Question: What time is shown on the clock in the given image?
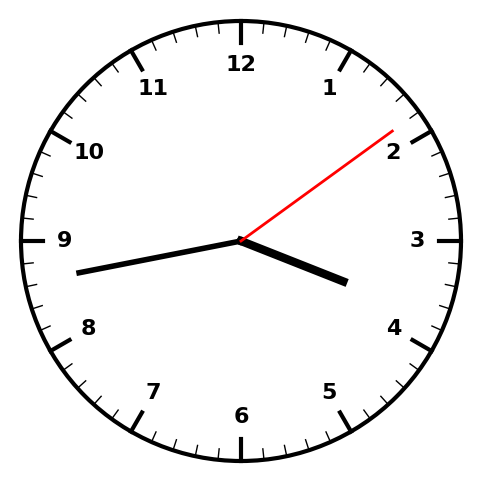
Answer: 03:43:09